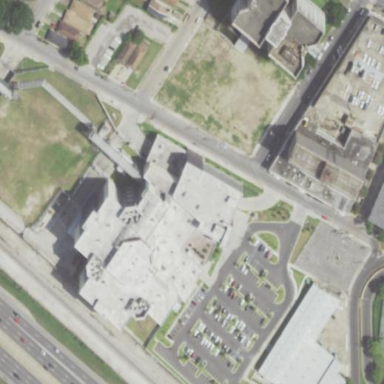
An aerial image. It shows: Police building.